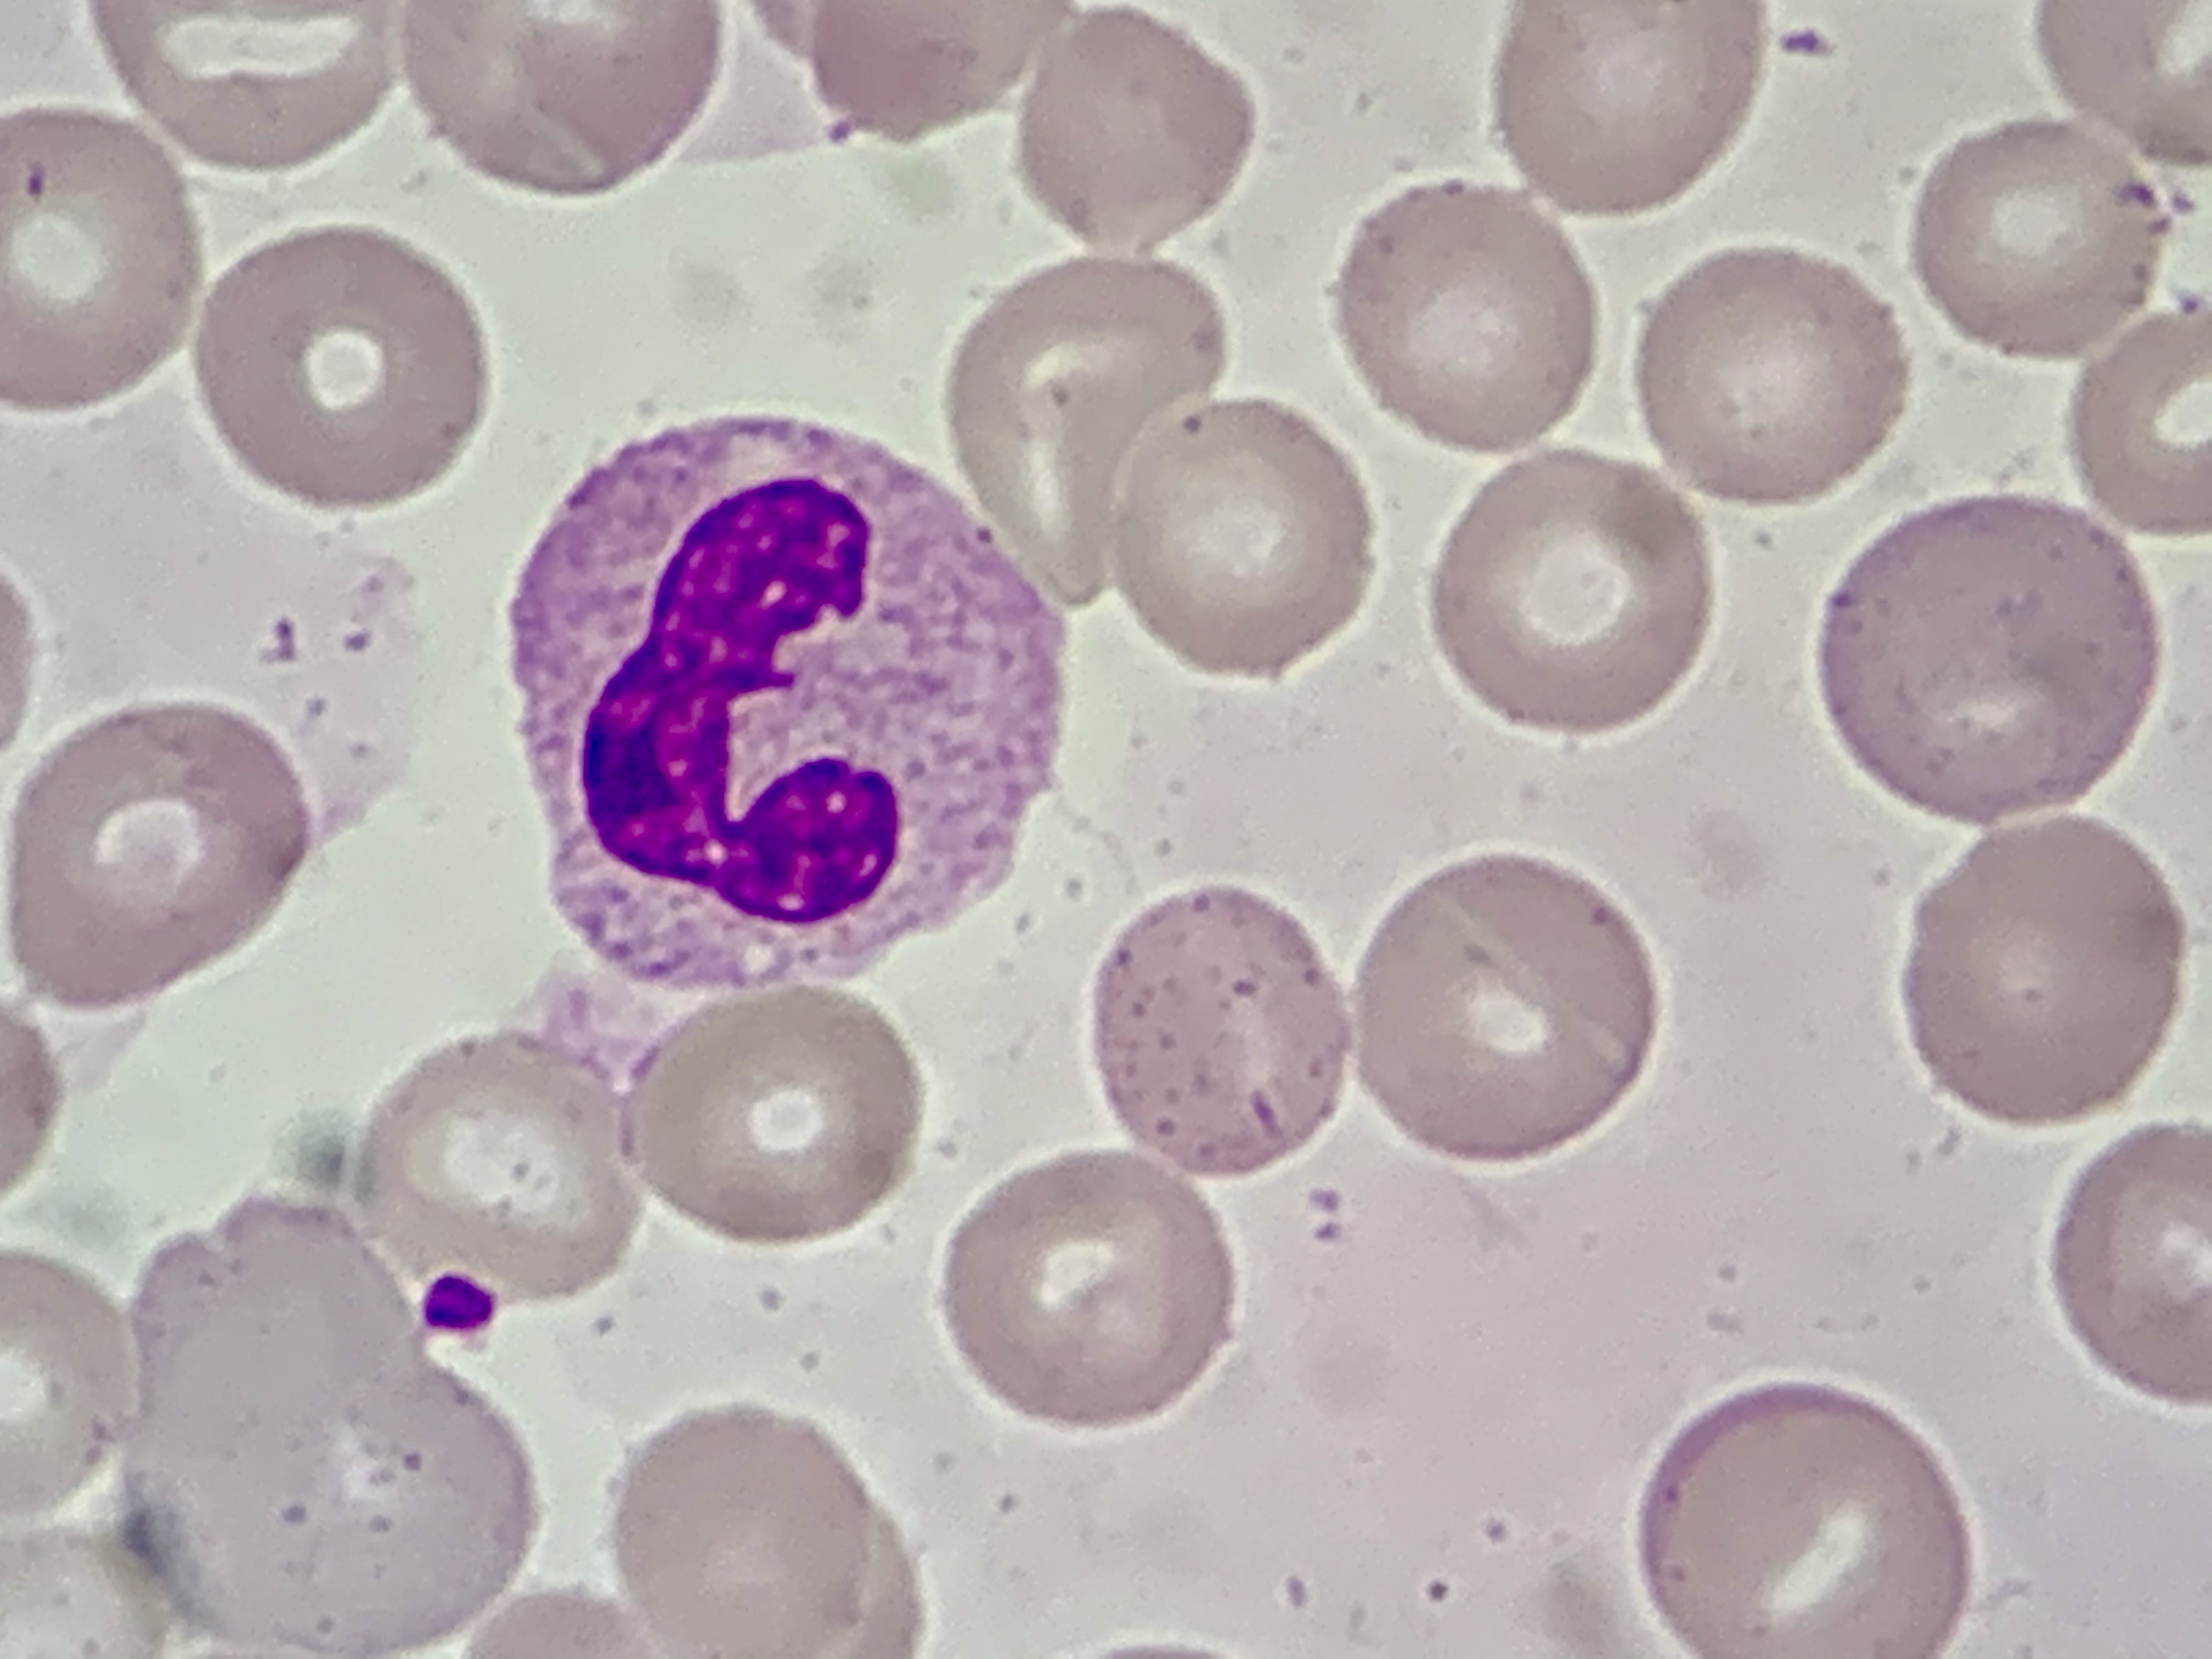
Cell type: NEUTROPHILS